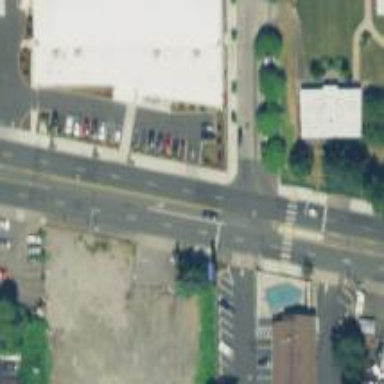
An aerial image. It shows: Solid stop line on the road marking.